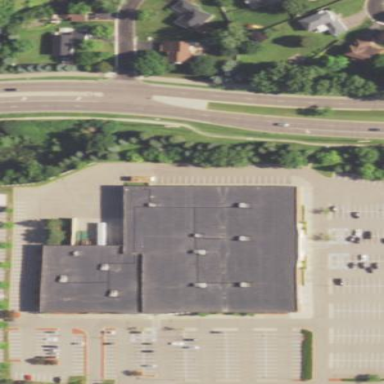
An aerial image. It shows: Retail building housing department store.